Platform: macOS
Application: Arc Browser
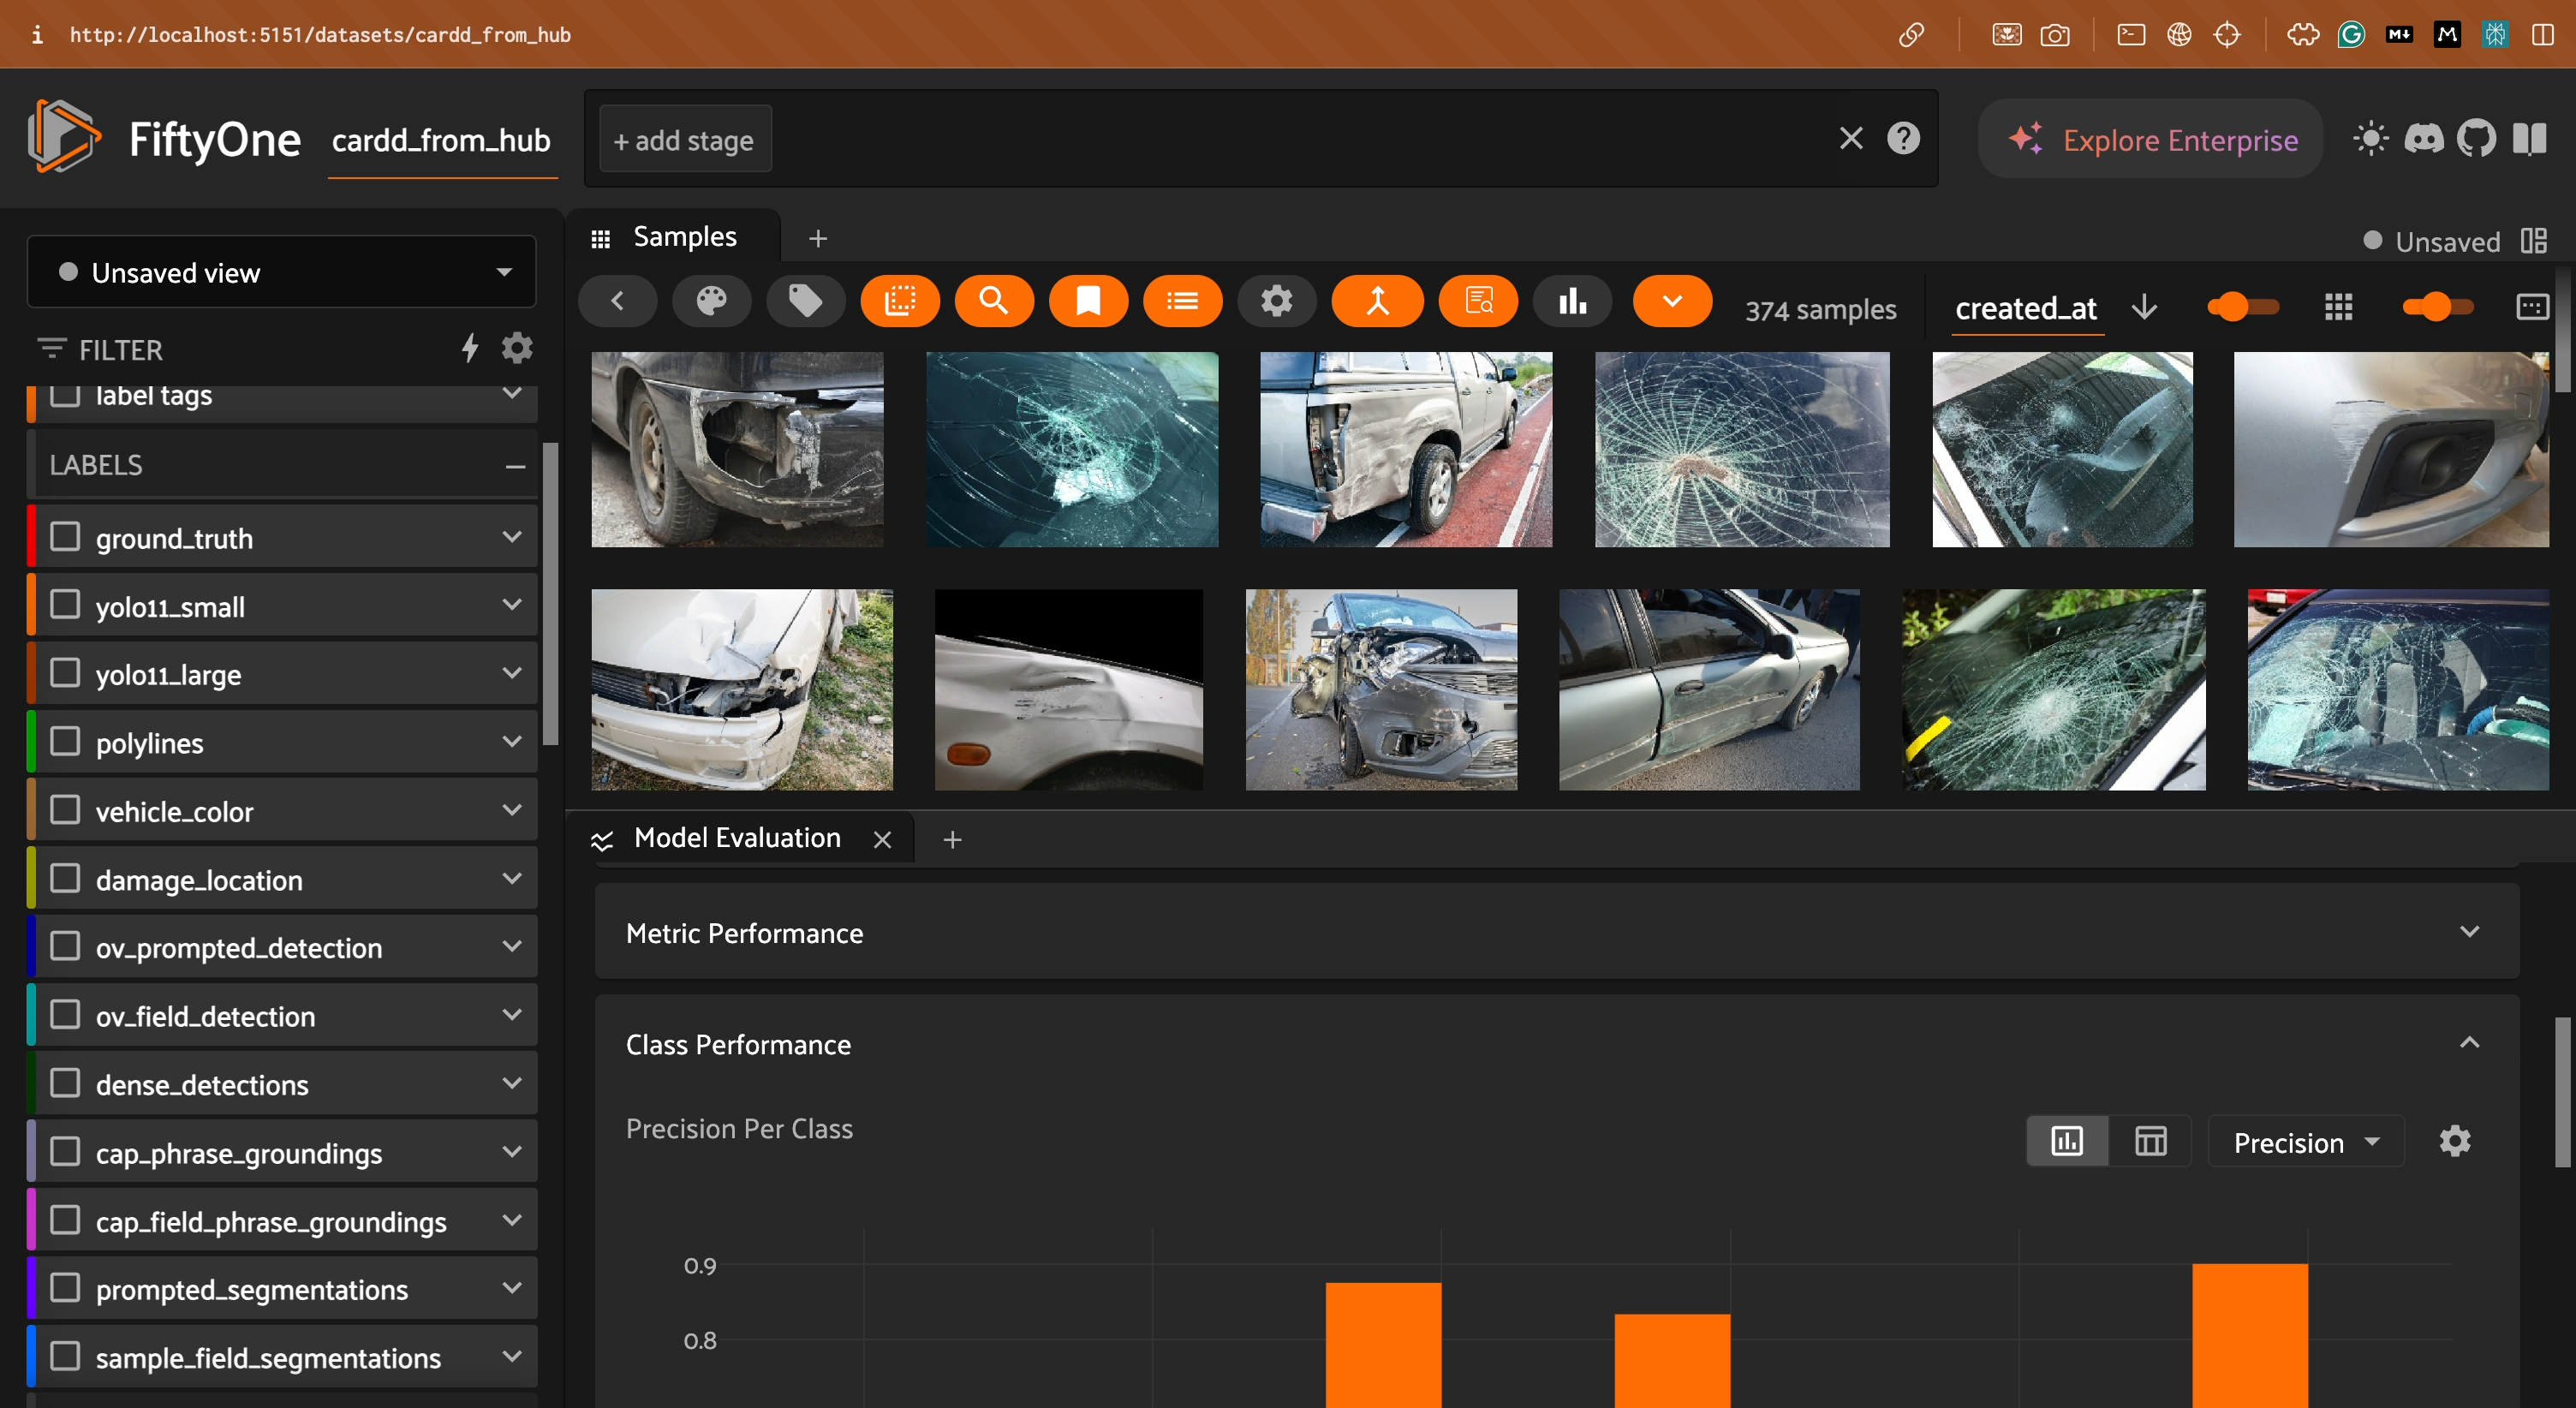
task_description: Reset zoom for samples in the samples panel
action_type: click
element_info: Icon
steps_since_start: 1
task_description: Locate the view bar
action_type: hover
element_info: Menu Item
steps_since_start: 1

task_description: Where can I find the name of this dataset?
action_type: hover
element_info: Text
steps_since_start: 1

task_description: Where can I find the saved views menu?
action_type: hover
element_info: Menu Item
steps_since_start: 1

task_description: Where can I find the saved workspaces menu?
action_type: hover
element_info: Button
steps_since_start: 1

task_description: Locate the model evaluation panel
action_type: hover
element_info: Menu Item
steps_since_start: 1

task_description: Locate the actions row toolbar
action_type: hover
element_info: Menu Item
steps_since_start: 1

task_description: Locate the samples panel
action_type: hover
element_info: Menu Item
steps_since_start: 1

task_description: Locate the sidebar
action_type: hover
element_info: Menu Item
steps_since_start: 1